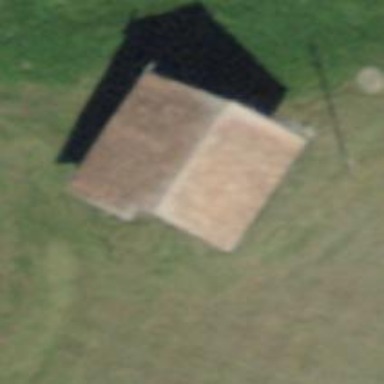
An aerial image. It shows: Rural barn.